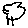
Label: tree